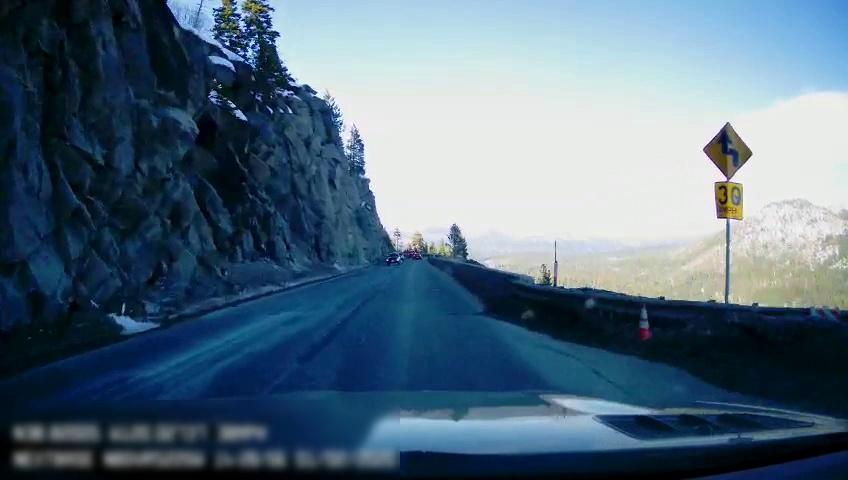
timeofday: Day
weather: Sunny
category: Drivable Space
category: Vehicles | SUV
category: Lanes | Opposite Lane
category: Traffic | Signs
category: Traffic | Signs